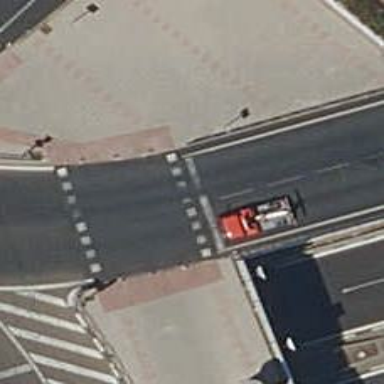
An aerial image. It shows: Road with traffic signals.